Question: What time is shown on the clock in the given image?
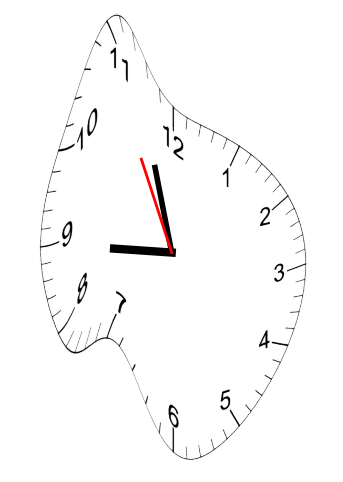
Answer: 08:56:55